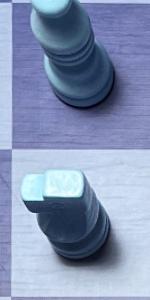
Label: Knight_White